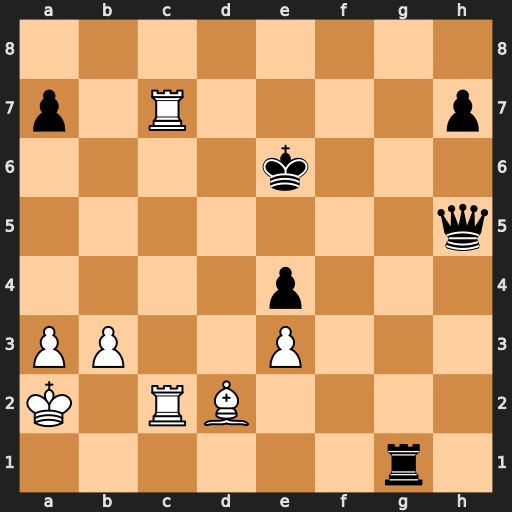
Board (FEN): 8/p1R4p/4k3/7q/4p3/PP2P3/K1RB4/6r1
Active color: w
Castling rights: -
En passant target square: -
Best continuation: R2c6+ Kd5 Rc5+